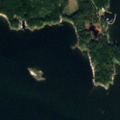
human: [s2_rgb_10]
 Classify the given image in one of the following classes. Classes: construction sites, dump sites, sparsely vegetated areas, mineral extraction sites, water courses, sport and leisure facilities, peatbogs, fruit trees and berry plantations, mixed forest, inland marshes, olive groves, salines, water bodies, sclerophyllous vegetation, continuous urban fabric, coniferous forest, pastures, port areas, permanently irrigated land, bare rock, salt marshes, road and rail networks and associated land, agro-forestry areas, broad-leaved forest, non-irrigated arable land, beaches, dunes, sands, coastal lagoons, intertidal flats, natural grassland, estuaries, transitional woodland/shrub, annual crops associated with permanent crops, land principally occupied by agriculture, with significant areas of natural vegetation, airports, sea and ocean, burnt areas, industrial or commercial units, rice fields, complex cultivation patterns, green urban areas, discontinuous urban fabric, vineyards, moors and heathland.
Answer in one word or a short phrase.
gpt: coniferous forest, mixed forest, sea and ocean